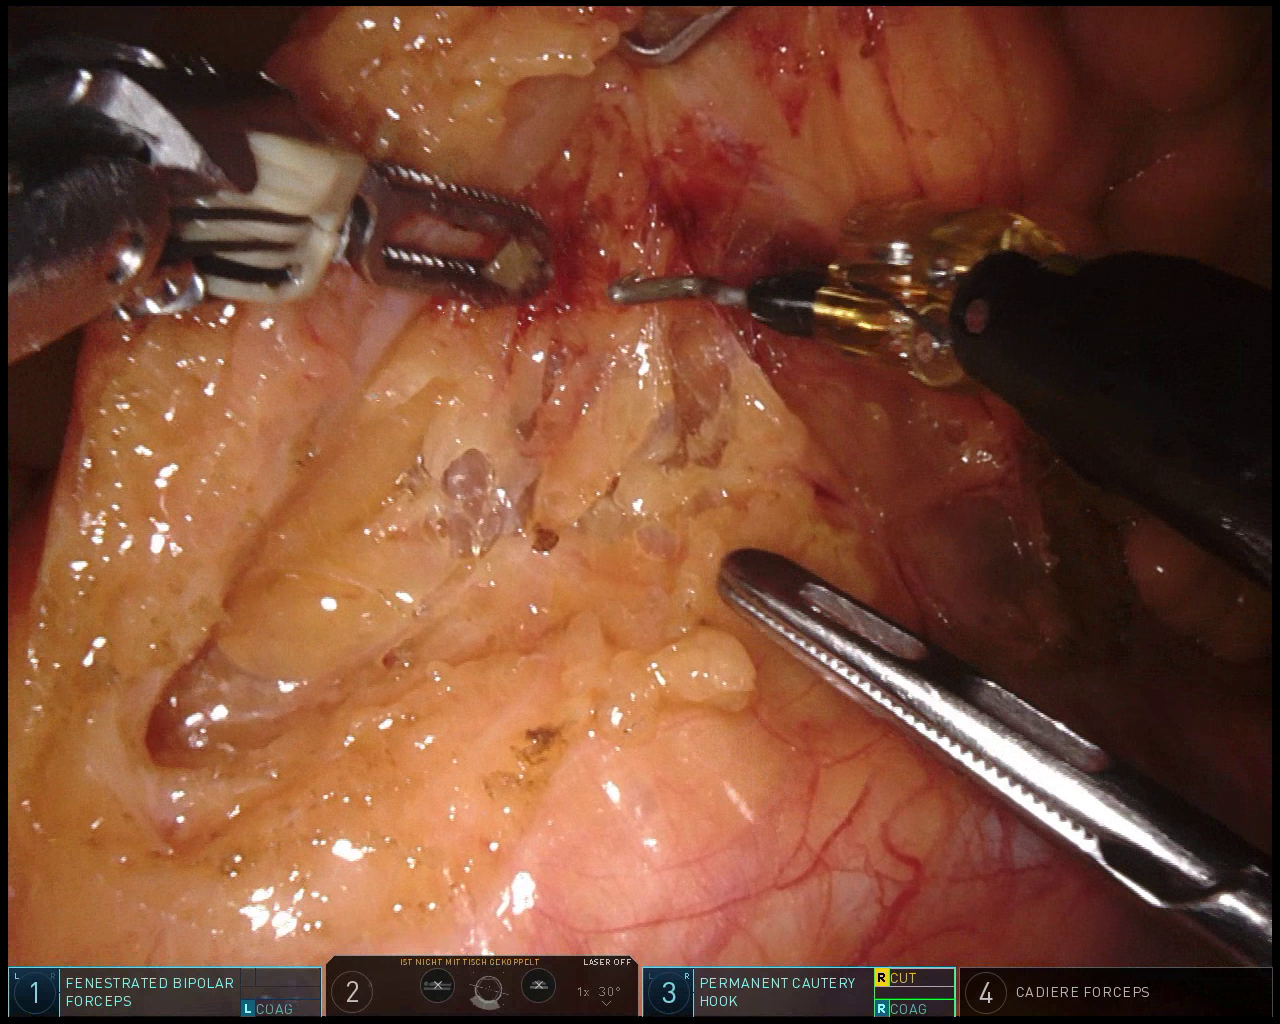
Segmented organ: inferior_mesenteric_artery
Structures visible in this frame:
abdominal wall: no
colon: no
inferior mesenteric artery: yes
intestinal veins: no
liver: no
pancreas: no
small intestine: no
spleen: no
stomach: no
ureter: no
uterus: no
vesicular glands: no